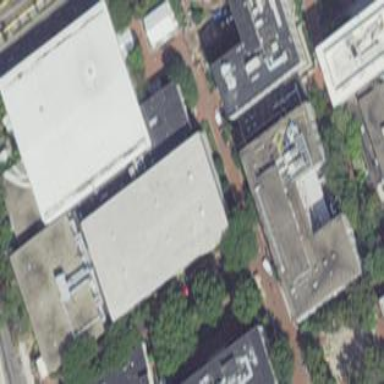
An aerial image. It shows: University building located within sports center.